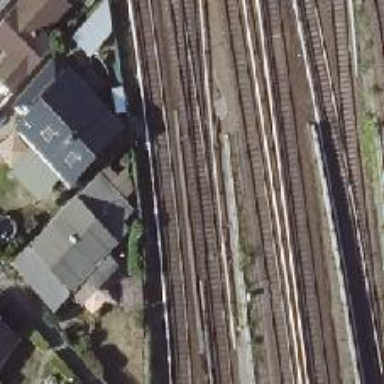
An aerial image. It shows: Railway switch with outer curved design.